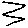
Label: zigzag